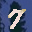
Label: 7